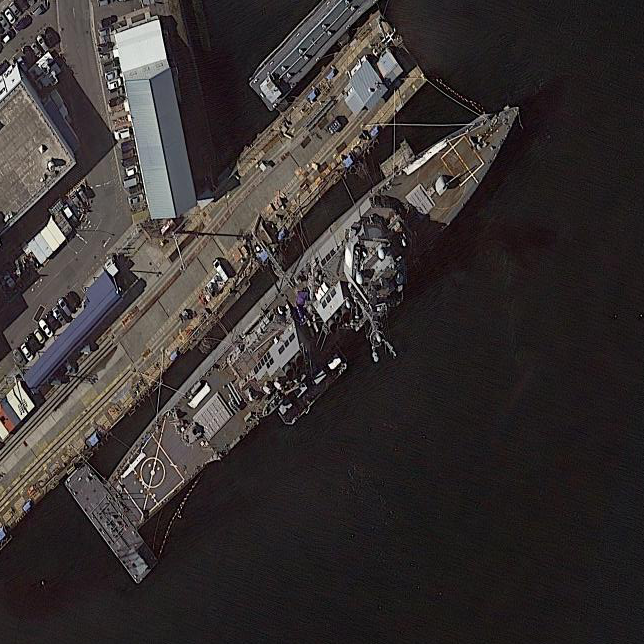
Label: destroyer